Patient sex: F
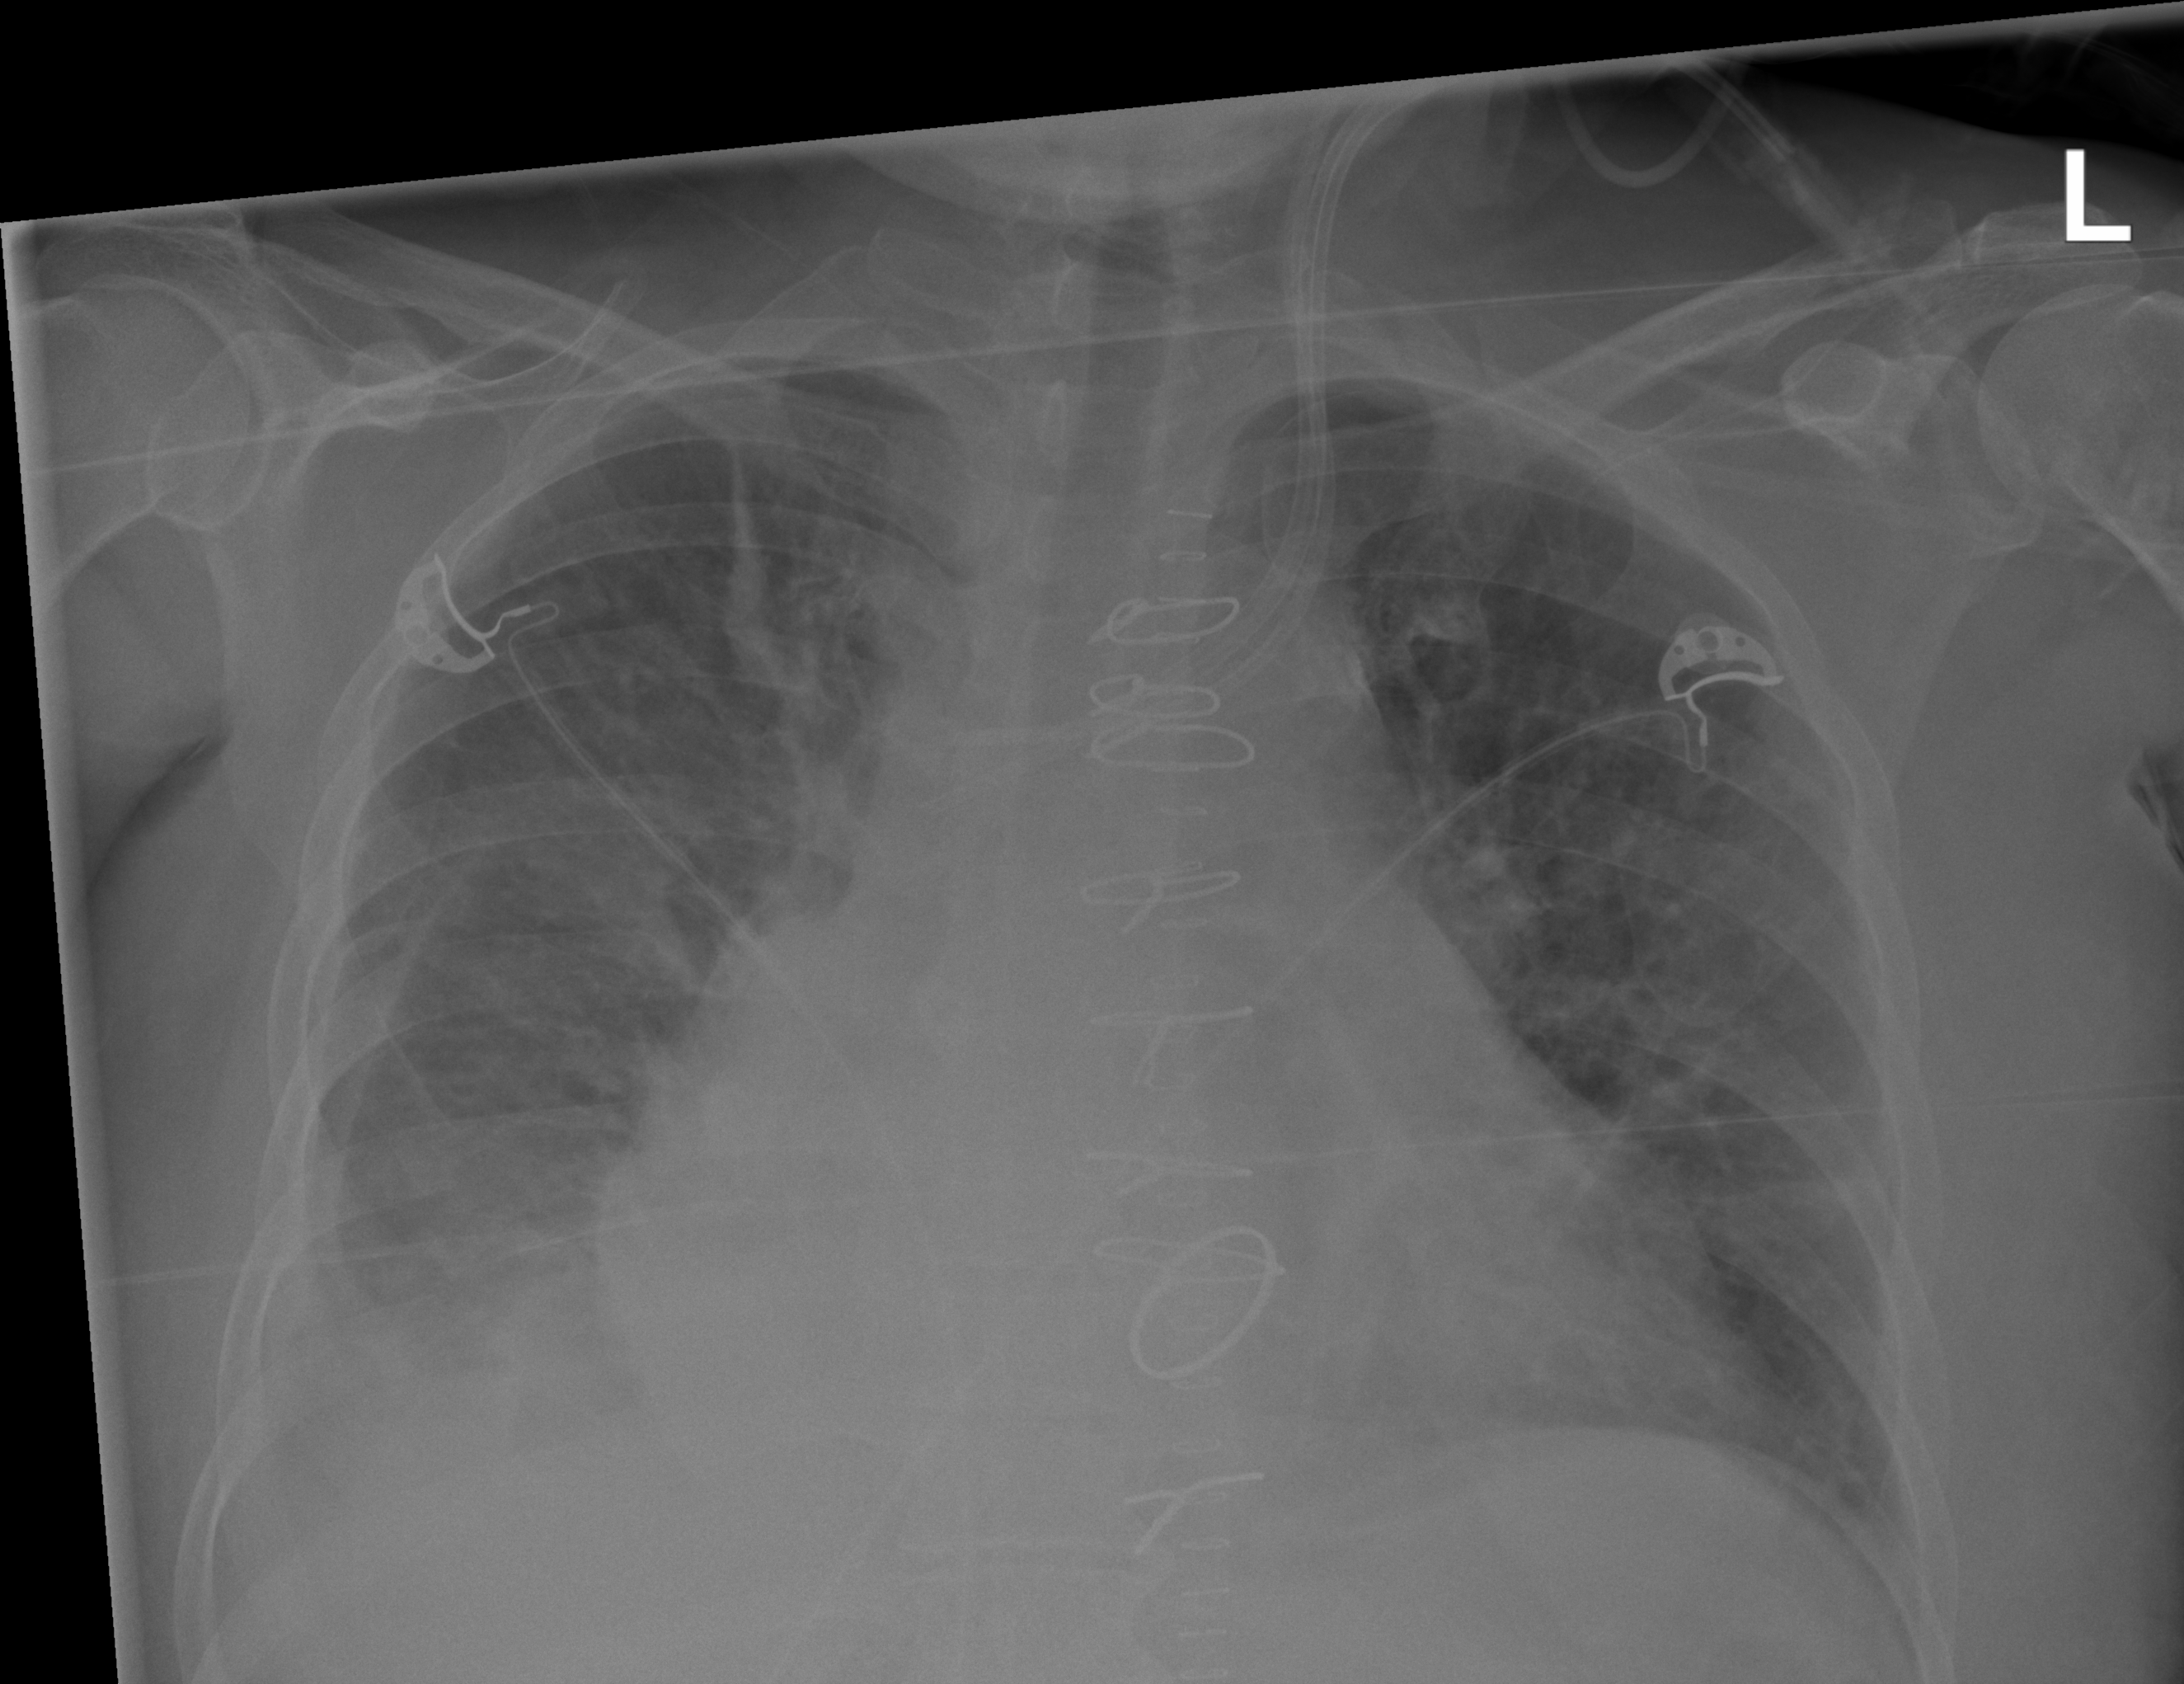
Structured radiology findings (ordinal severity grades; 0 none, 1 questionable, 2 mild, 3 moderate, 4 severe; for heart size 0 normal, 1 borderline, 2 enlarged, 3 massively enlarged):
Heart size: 2
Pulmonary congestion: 2
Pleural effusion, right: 3
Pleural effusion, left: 1
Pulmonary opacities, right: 2
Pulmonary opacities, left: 2
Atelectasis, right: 2
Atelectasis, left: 2